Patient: sex F, age 72
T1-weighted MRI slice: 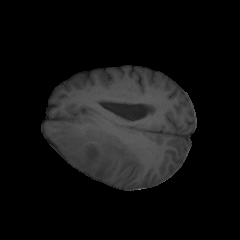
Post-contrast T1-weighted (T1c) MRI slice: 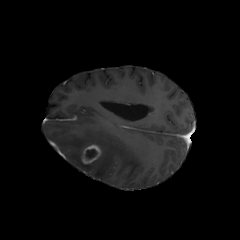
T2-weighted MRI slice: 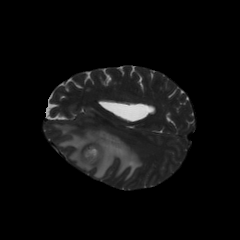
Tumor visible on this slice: yes
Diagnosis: Glioblastoma, IDH-wildtype
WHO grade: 4